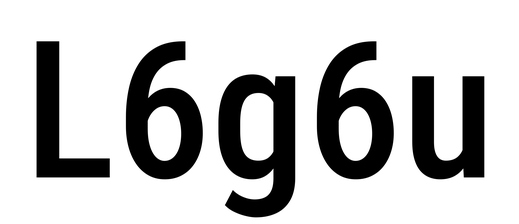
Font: Roboto_Condensed_Medium